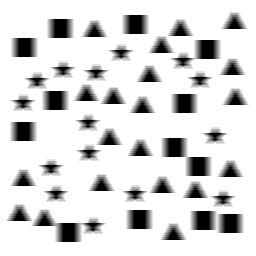
Squares: 13
Triangles: 20
Stars: 15
Total shapes: 48